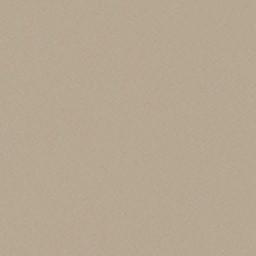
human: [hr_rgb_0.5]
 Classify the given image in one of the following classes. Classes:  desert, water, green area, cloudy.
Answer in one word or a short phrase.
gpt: desert